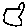
Label: hexagon